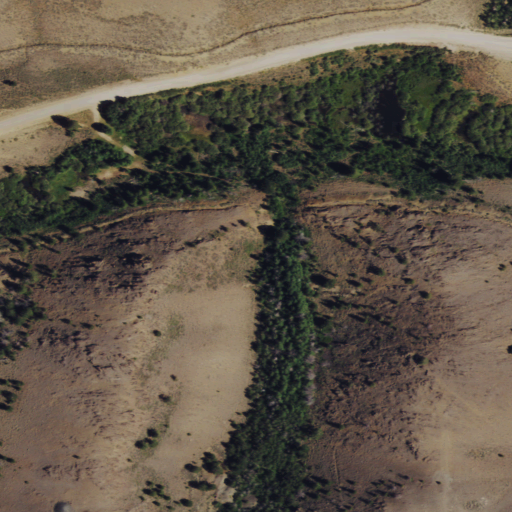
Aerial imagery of valley in Wyoming named Tabor Gulch containing shrub, evergreen forest, woody wetlands, mixed forest, and deciduous forest